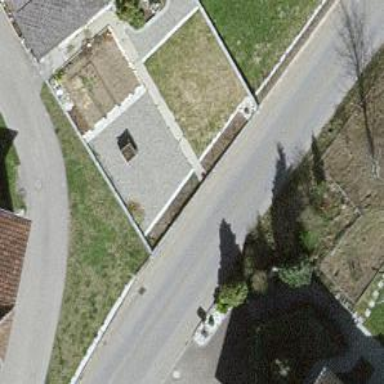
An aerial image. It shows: Residential road.